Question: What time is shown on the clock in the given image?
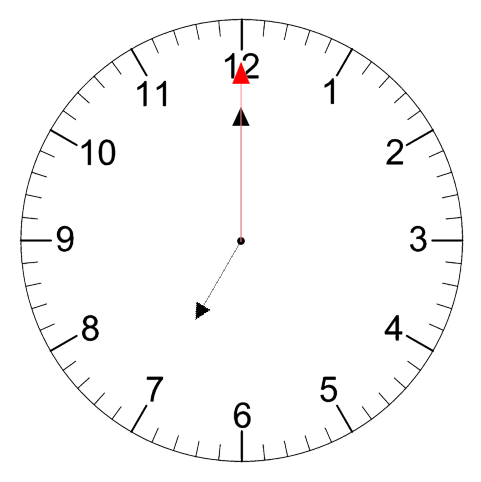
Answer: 07:00:00